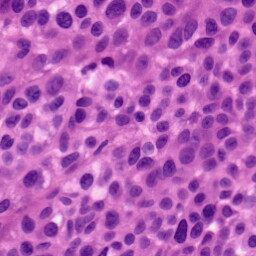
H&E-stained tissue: Skin